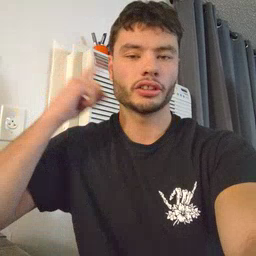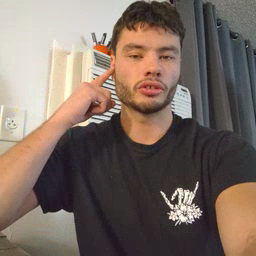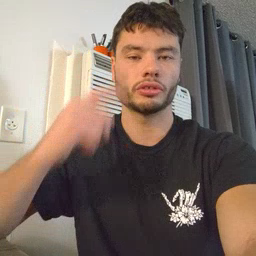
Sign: ear